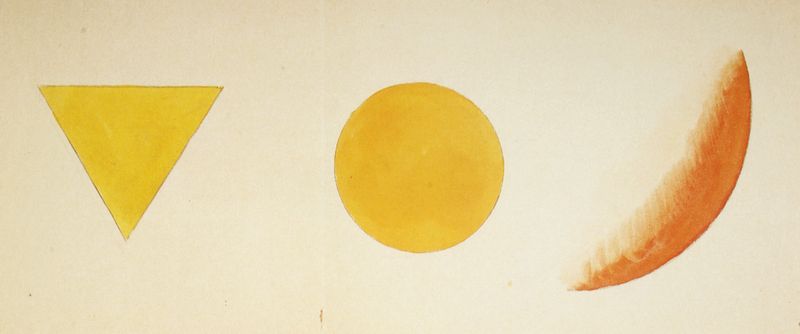
Titel: Popowas Antwort auf Kandinskys Fragebogen zur Farbe
Künstler: Ljubow Popowa
Standort: Moskau
Institution: Tretjakow-Galerie
Schlagwörter: gemälde, schatten, weiß, dreieck, gelb, licht, orange, schwarz, zeichnung, rot, beige, malerei, öl, sonne, gold, drei, kreis, oval, rund, umrandung, papier, bogen, abstrakt, modern, farbe, formen, rand, red, white, black, female, three, yellow, pattern, two, brown, striche, abstraktion, melone, tusche, mond, eckig, rechteck, stern, linie, form, halbmond, mondsichel, sichel, konturen, punkt, kugel, entwurf, halbkreis, halbrund, bauhaus, kreissegment, geometrisch, verwischt, fruit, rechteckig, landscape, sun, drawing, paper, sketch, geometrie, banane, abstract, gel, russisch, paul klee, arc, section, geometrische formen, watercolor, art, chamois, farbmischung, gegenstandslos, geometric, pencil, moon, farbenlehre, circle, forms, shapes, shade, paint, simple, sonnenfinsternis, round, crescent, geometry, shape, earth, triangle, teig, farbenlehrer, joseph albers, konstuktionalismus, and part of, bread, curve, melon, sphere, edges, half circle, 2, 3, upside down, characters, segment, disc, lemon, baguette, yelllow, piece, banana, yellow triangle, yellow circle, shaes, halfmoon, inverted, vigana, segent, wedge, hard edge painting, static, reduced, bananna